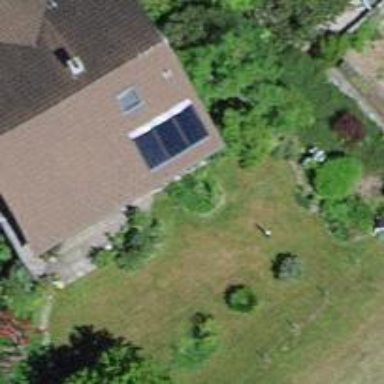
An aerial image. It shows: Solar photovoltaic panel generator.